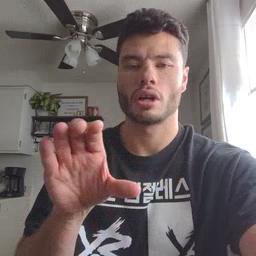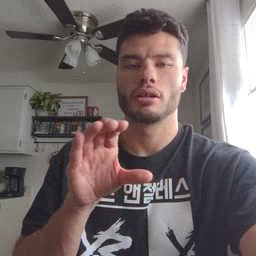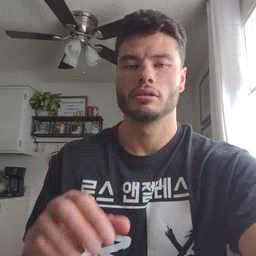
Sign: chocolate